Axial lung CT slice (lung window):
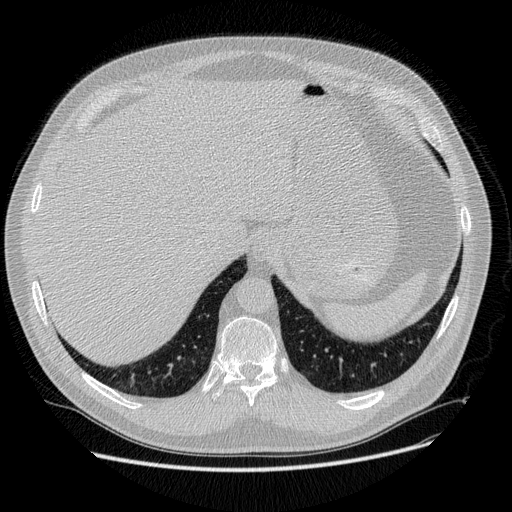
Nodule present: no